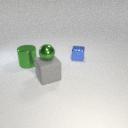
small green metal sphere above large gray rubber cube